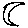
Label: moon